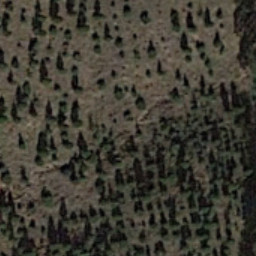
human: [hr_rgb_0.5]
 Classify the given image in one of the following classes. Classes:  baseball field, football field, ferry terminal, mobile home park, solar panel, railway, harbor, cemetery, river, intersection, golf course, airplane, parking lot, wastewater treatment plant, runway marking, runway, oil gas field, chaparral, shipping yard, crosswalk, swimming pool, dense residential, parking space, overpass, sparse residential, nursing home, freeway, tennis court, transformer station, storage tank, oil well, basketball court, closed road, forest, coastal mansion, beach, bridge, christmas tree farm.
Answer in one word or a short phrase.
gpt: christmas tree farm